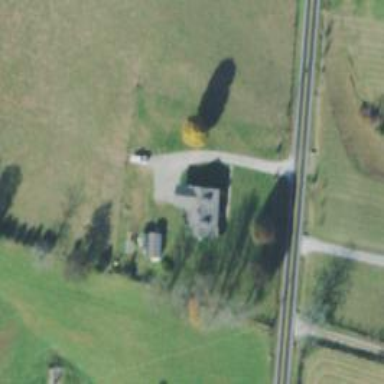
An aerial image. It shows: Driveway.